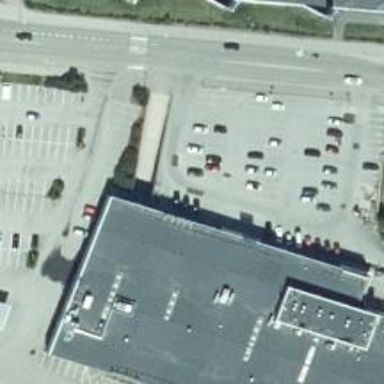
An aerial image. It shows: Sports center building.